Question: I have a chat on a web site that looks like this.

I am now building an iPhone app for this and have some problems creating the same layout. I hope you can point me in the right direction. Is subviews or webviews the best choice?
1. If using UIView, UILabel and UIImage, what is the best way to make rounded corners and the little arrow. The gradient background should not scroll with the table view. What's the easiest way to calculate the hight of each message? What is the best way to async load the images over http?
2. If using a webview, what is the best way to populate it with data? Building string? Having a template and populate the image, username, time and message thru JavaScript? How can I resize the UITableCell and UIWebView to fit the contests? Will a table full of UIWebView be much slower than using labels? Will I need to create it twice to return the height of the cell in heightForCellAtIndexPath and add it in cellForRowAtIndexPath?
Thanks for your help!
If you wish to see it live, visit www.aktieguiden.com
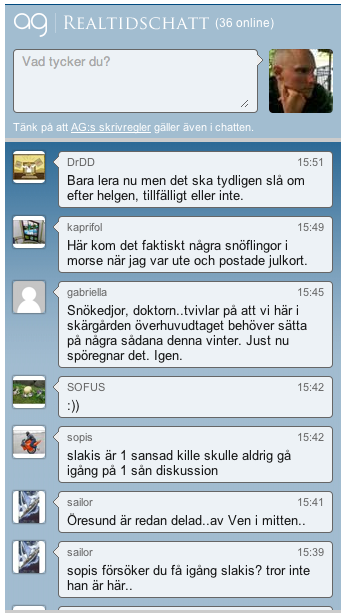
Answer: This is really a lot more than two questions, and I'll answer several of them.
I would use a table view with a resizable UIImage and a UITextView for each bubble. Use an image of the bubble in png with a transparent background, and make it resizable. Import it with UIImage's '-(UIImage*)resizableImageWithCapInsets:(UIEdgeInsets)capInsets'. To determine a height, UITextView has a 'contentSize' property which will tell you the size of the view that can be scrolled. For asynchronous loading, use one of the many tutorials or frameworks for that purpose. Here is one:
<URL>